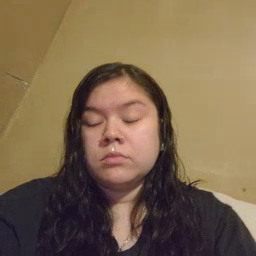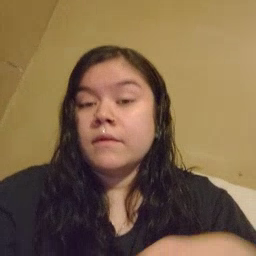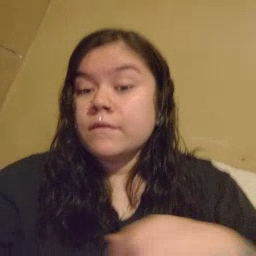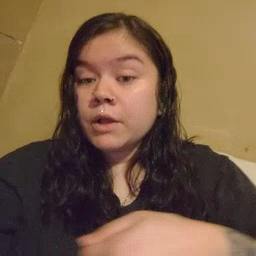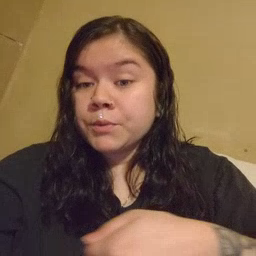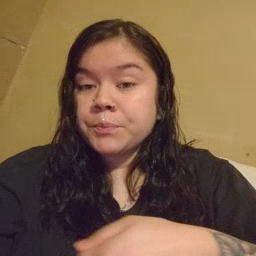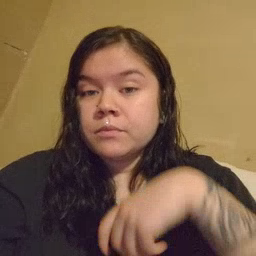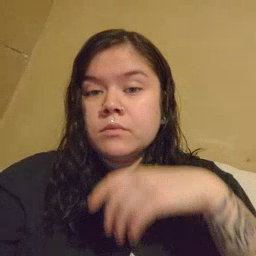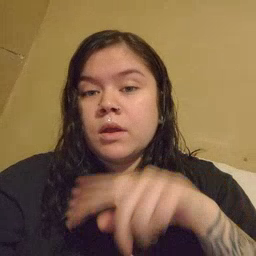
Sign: vacuum